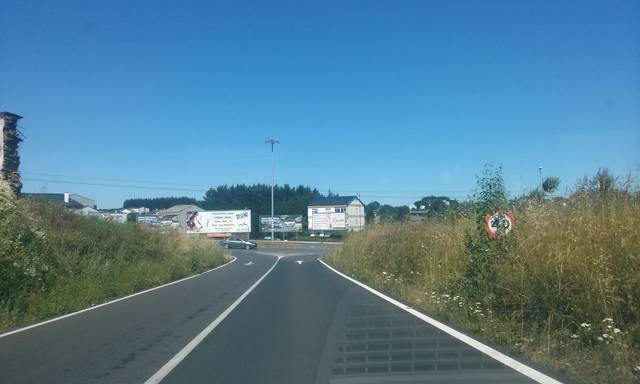
Region: Spain
Coordinates: 43.032, -7.564